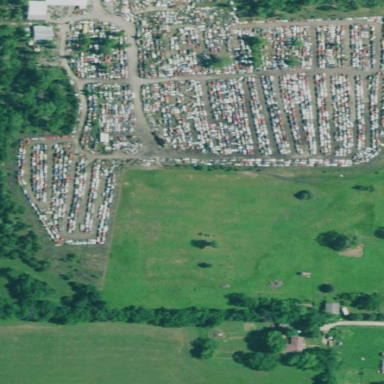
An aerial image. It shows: Scrap yard located in industrial area.